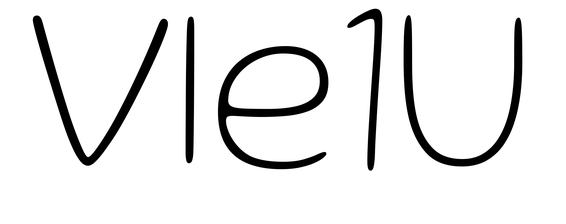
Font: Gluten_Thin